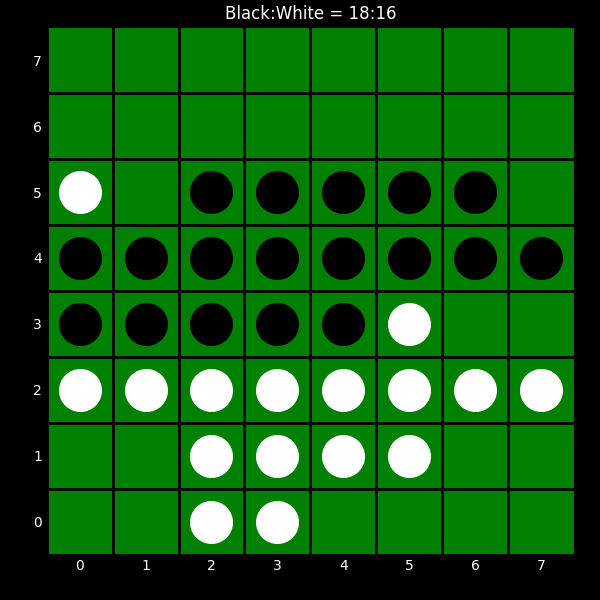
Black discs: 18
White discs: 16